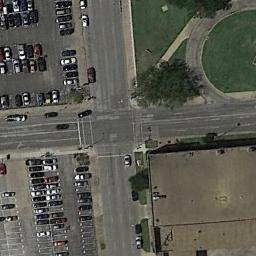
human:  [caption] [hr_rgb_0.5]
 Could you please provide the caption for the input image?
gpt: There are three red cars at the intersection .

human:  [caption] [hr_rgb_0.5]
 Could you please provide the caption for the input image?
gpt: There are many cars in the parking lot next to the intersection .

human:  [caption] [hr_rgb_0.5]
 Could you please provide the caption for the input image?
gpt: There are several vehicles on the road at the intersection, A building and a large lawn around the intersection, And many cars parked in the open space near the intersection .

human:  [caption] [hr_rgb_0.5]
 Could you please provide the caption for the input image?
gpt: An intersection with normal traffic is between some parking lot and a .

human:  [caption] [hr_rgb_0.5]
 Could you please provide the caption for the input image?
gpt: There are two parking lots with many cars beside the intersection .